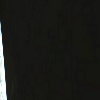
Label: space